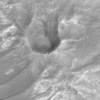
Label: not_dusty